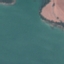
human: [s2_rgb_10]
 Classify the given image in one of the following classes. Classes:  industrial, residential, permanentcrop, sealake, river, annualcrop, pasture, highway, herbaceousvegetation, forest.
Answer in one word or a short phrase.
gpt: SeaLake